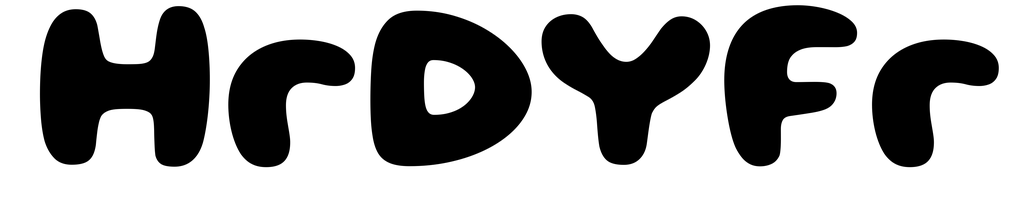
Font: Gluten_Bold